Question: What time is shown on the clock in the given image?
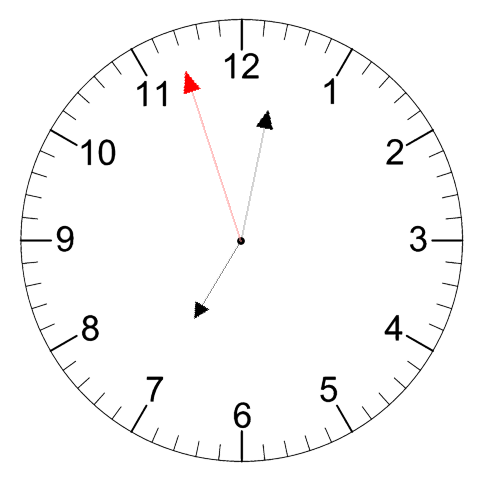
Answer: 07:01:57